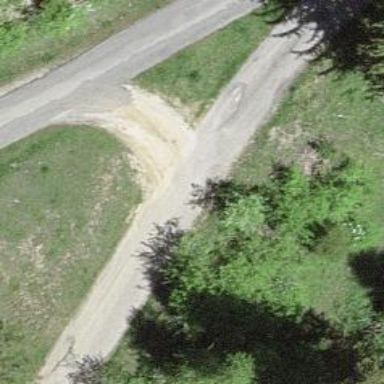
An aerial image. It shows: Well-maintained track road of grade 1.